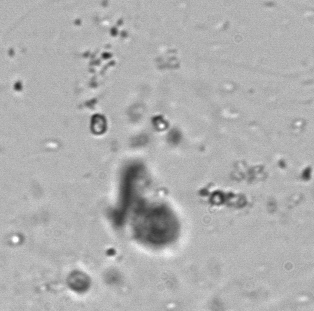
Label: Phaeocystis